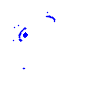
Particle: electron